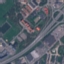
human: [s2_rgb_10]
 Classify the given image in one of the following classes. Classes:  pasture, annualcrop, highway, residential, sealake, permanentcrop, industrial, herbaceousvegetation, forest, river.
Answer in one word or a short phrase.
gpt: Highway